Question: I have a navbar. inside it I have a search form and an additional button. The problem is that the button not aligned with other elements in the navbar:

Here is my code. Anyone sees why they shouldn't be aligned?
'''
<html>
<head>
<title>Bootstrap 3 </title>
<link href ="css/bootstrap.css" rel = "stylesheet">
<link href ="css/bootstrap.min.css" rel = "stylesheet">
<link href ="css/bootstrap-theme.min.css" rel = "stylesheet">
<link href ="css/styles.css" rel = "stylesheet">
<script src="http://code.jquery.com/jquery-1.11.2.min.js"></script>
<script src="js/bootstrap.min.js"></script>
</head>
<body>
<nav class="navbar navbar-default">
<div class="container-fluid">
<div class="navbar-header">
<!-- box -->
<form class="navbar-form navbar-left" role="search">
<div class="form-group">
<input type="text" class="form-control" placeholder="Search">
</div>
<button type="submit" class="btn btn-default">Submit</button>
</form>
</div>
<!-- Single button -->
<div class="btn-group">
<button type="button" class="btn btn-default dropdown-toggle" data-toggle="dropdown" aria-expanded="false">
Action <span class="caret"></span>
</button>
<ul class="dropdown-menu" role="menu">
<li><a href="#">Action</a></li>
<li><a href="#">Another action</a></li>
<li><a href="#">Something else here</a></li>
<li class="divider"></li>
<li><a href="#">Separated link</a></li>
</ul>
</div>
</div>
</nav>
</body>
</html>
'''
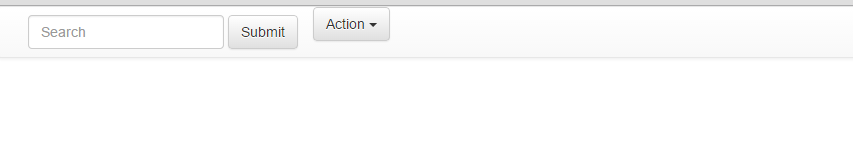
Answer: You need to add the class navbar-btn to your button:
<URL>
'''
<button type="button" class="navbar-btn btn btn-default dropdown-toggle" data-toggle="dropdown" aria-expanded="false">
Action <span class="caret"></span>
</button>
'''